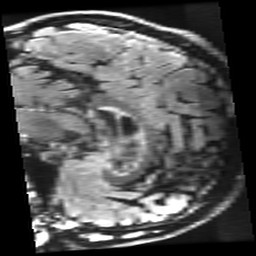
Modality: FLAIR
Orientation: sagittal
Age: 68
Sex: male
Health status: healthy
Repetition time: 12 s
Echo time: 0.09782 s